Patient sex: F
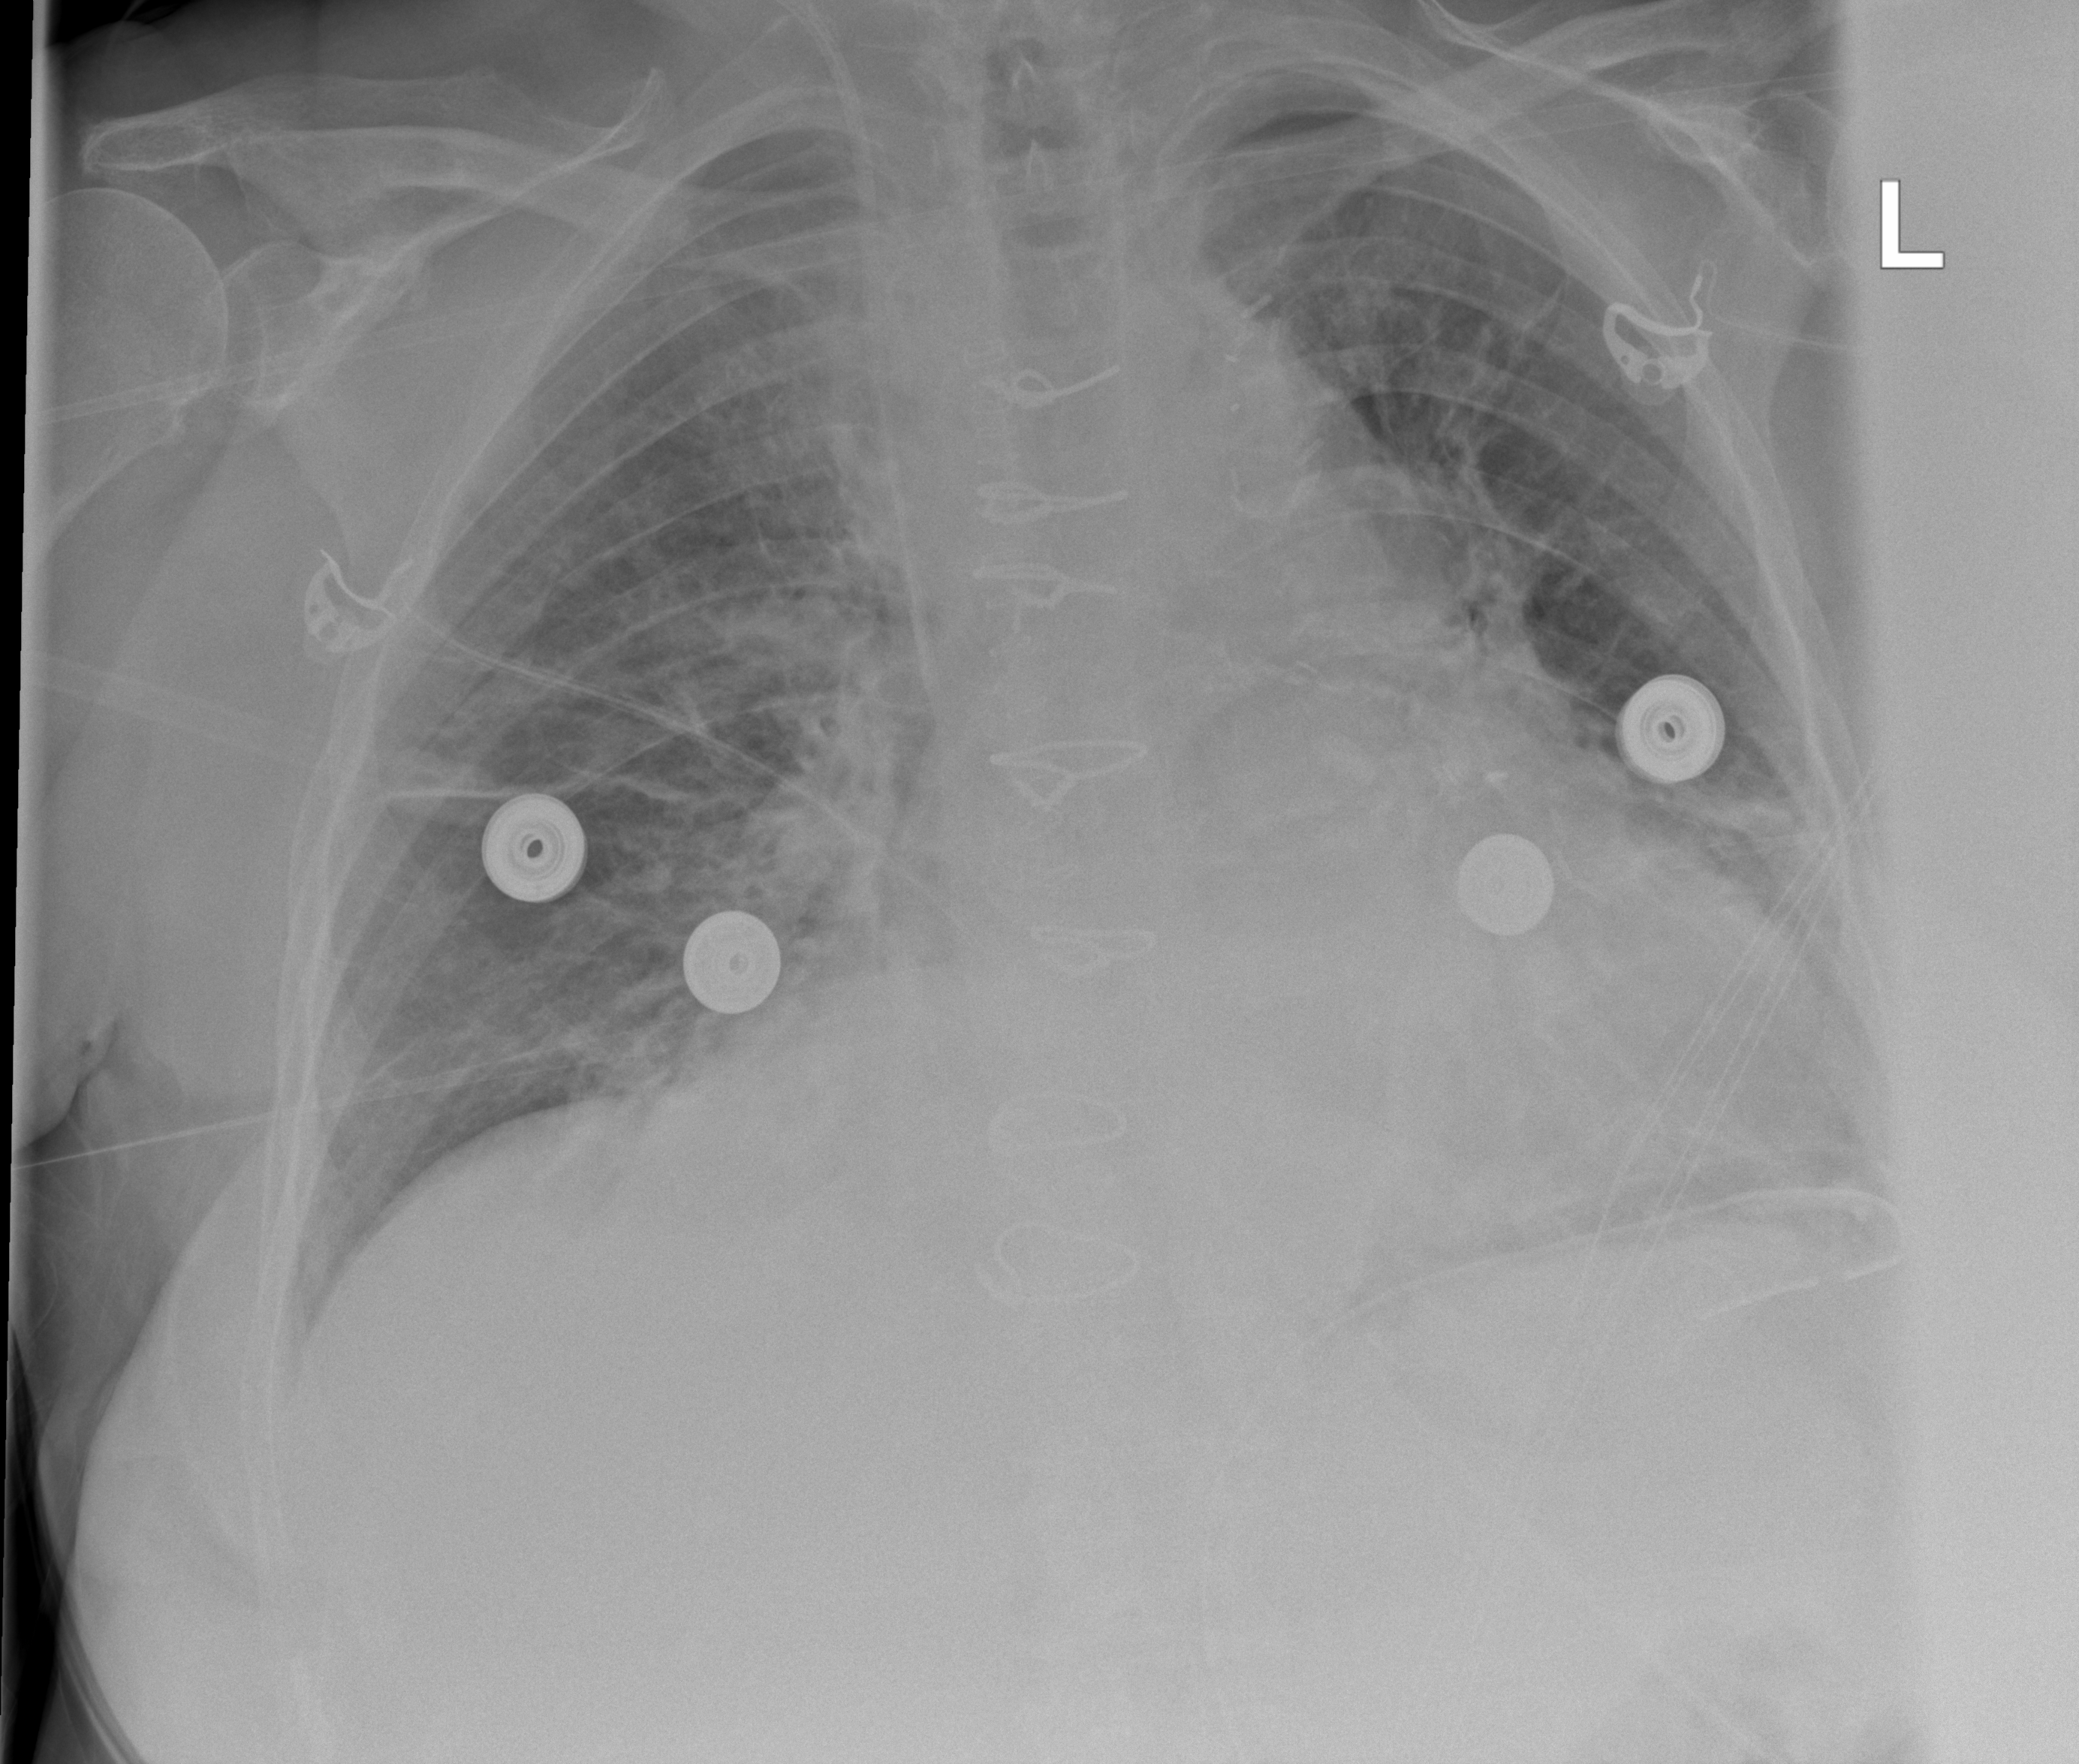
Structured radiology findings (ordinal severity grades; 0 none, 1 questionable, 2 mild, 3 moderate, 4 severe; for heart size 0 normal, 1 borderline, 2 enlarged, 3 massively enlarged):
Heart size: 2
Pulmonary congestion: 2
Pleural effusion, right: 0
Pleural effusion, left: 0
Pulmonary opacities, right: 2
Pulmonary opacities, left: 1
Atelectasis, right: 2
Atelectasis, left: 2